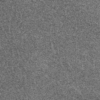
Label: dusty